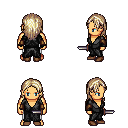
a pixel art fantasy rpg character, male body template, human, tanned skin, gray robe, white pants, white blonde long hairstyle, cloth bracers, brown shoes, dagger, four views (front, back, left, right), 2x2 character sprite sheet, small pixel art, hard edges, no anti-aliasing